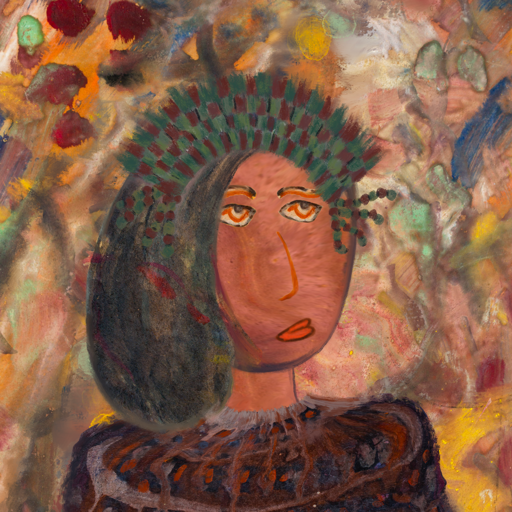
Background: Mother_And_Son_Mother, Head And Neck Side: Mother_And_Son_Mother, Face Side: Experience, Bust: Hypocrite, Hair Side: Gypsy_Mother, Head Accessory: After_Raid_Crown, Second Necklace: Blank, Necklace: Blank, Baby: Blank